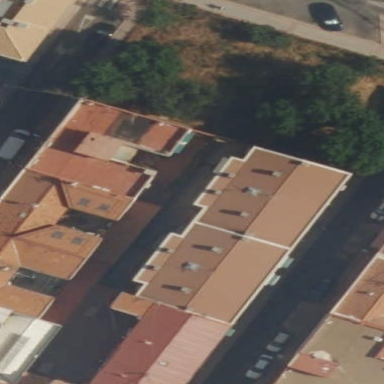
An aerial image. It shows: Image showing building with apartments.